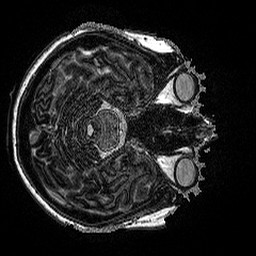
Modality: MP2RAGE
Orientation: axial
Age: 24
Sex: female
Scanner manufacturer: siemens
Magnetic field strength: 3 T
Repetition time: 5 s
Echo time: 0.00298 s